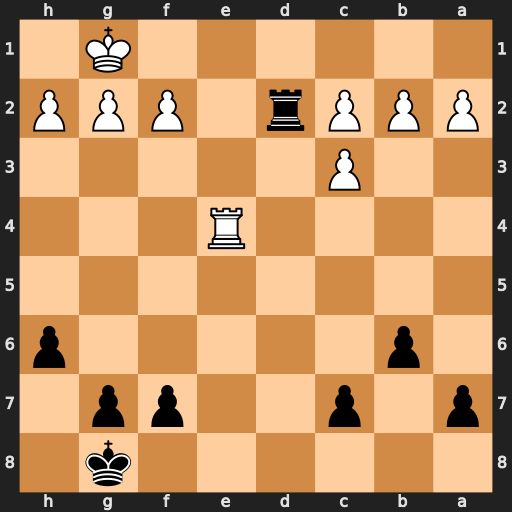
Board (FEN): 6k1/p1p2pp1/1p5p/8/4R3/2P5/PPPr1PPP/6K1
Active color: b
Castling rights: -
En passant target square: -
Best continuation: Rd1+ Re1 Rxe1#